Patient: sex F, age 83
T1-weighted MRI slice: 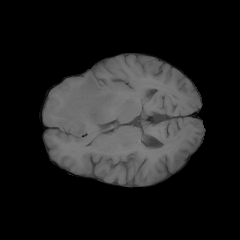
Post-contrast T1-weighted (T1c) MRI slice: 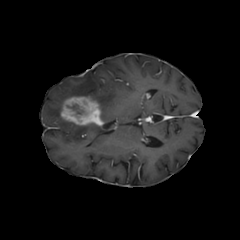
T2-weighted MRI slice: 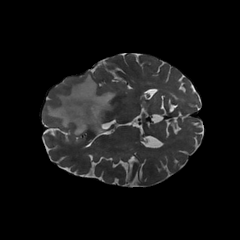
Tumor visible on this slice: yes
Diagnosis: Glioblastoma, IDH-wildtype
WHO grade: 4